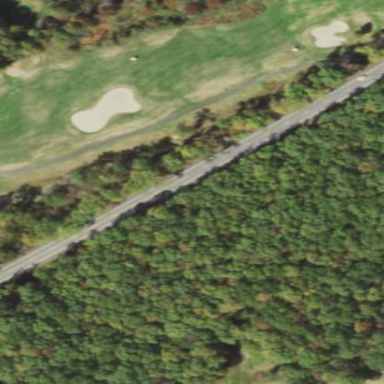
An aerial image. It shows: Golf fairway surrounded by grass.